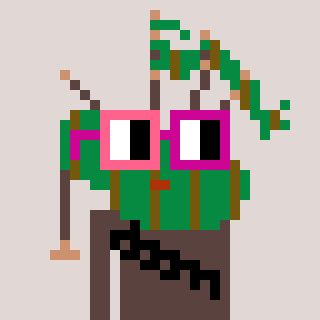
a pixel art character with square pink and red glasses, a bagpipe-shaped head and a darkbrown-colored body on a warm background